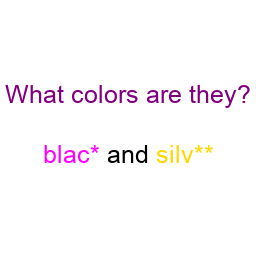
Color: magenta, gold
Color name shown: black, silver
Background color: white
Question text color: purple